Question: How do I make a curved beam of light with svg / html5?
It should look like this (the orange and blue lines):

Hopefully this can be done with snap.svg or d3.js
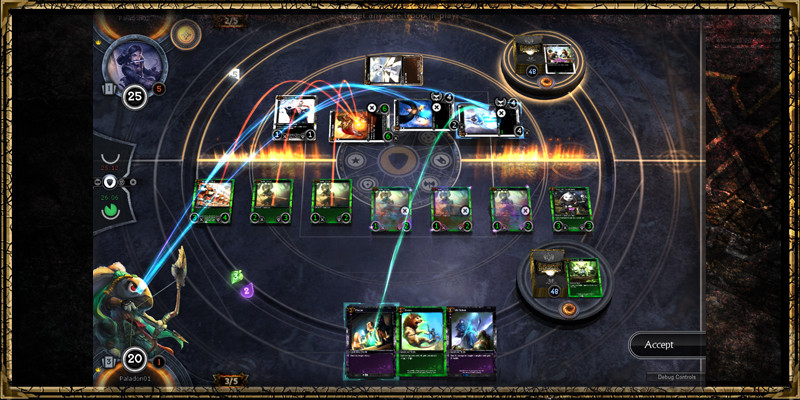
Answer: A glowy/colored path can be a challange. Basically you can create a gradient stroke which is not native to SVG. However D3 has addressed this see:
<URL>